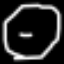
Label: octagon